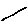
Label: line